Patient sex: F
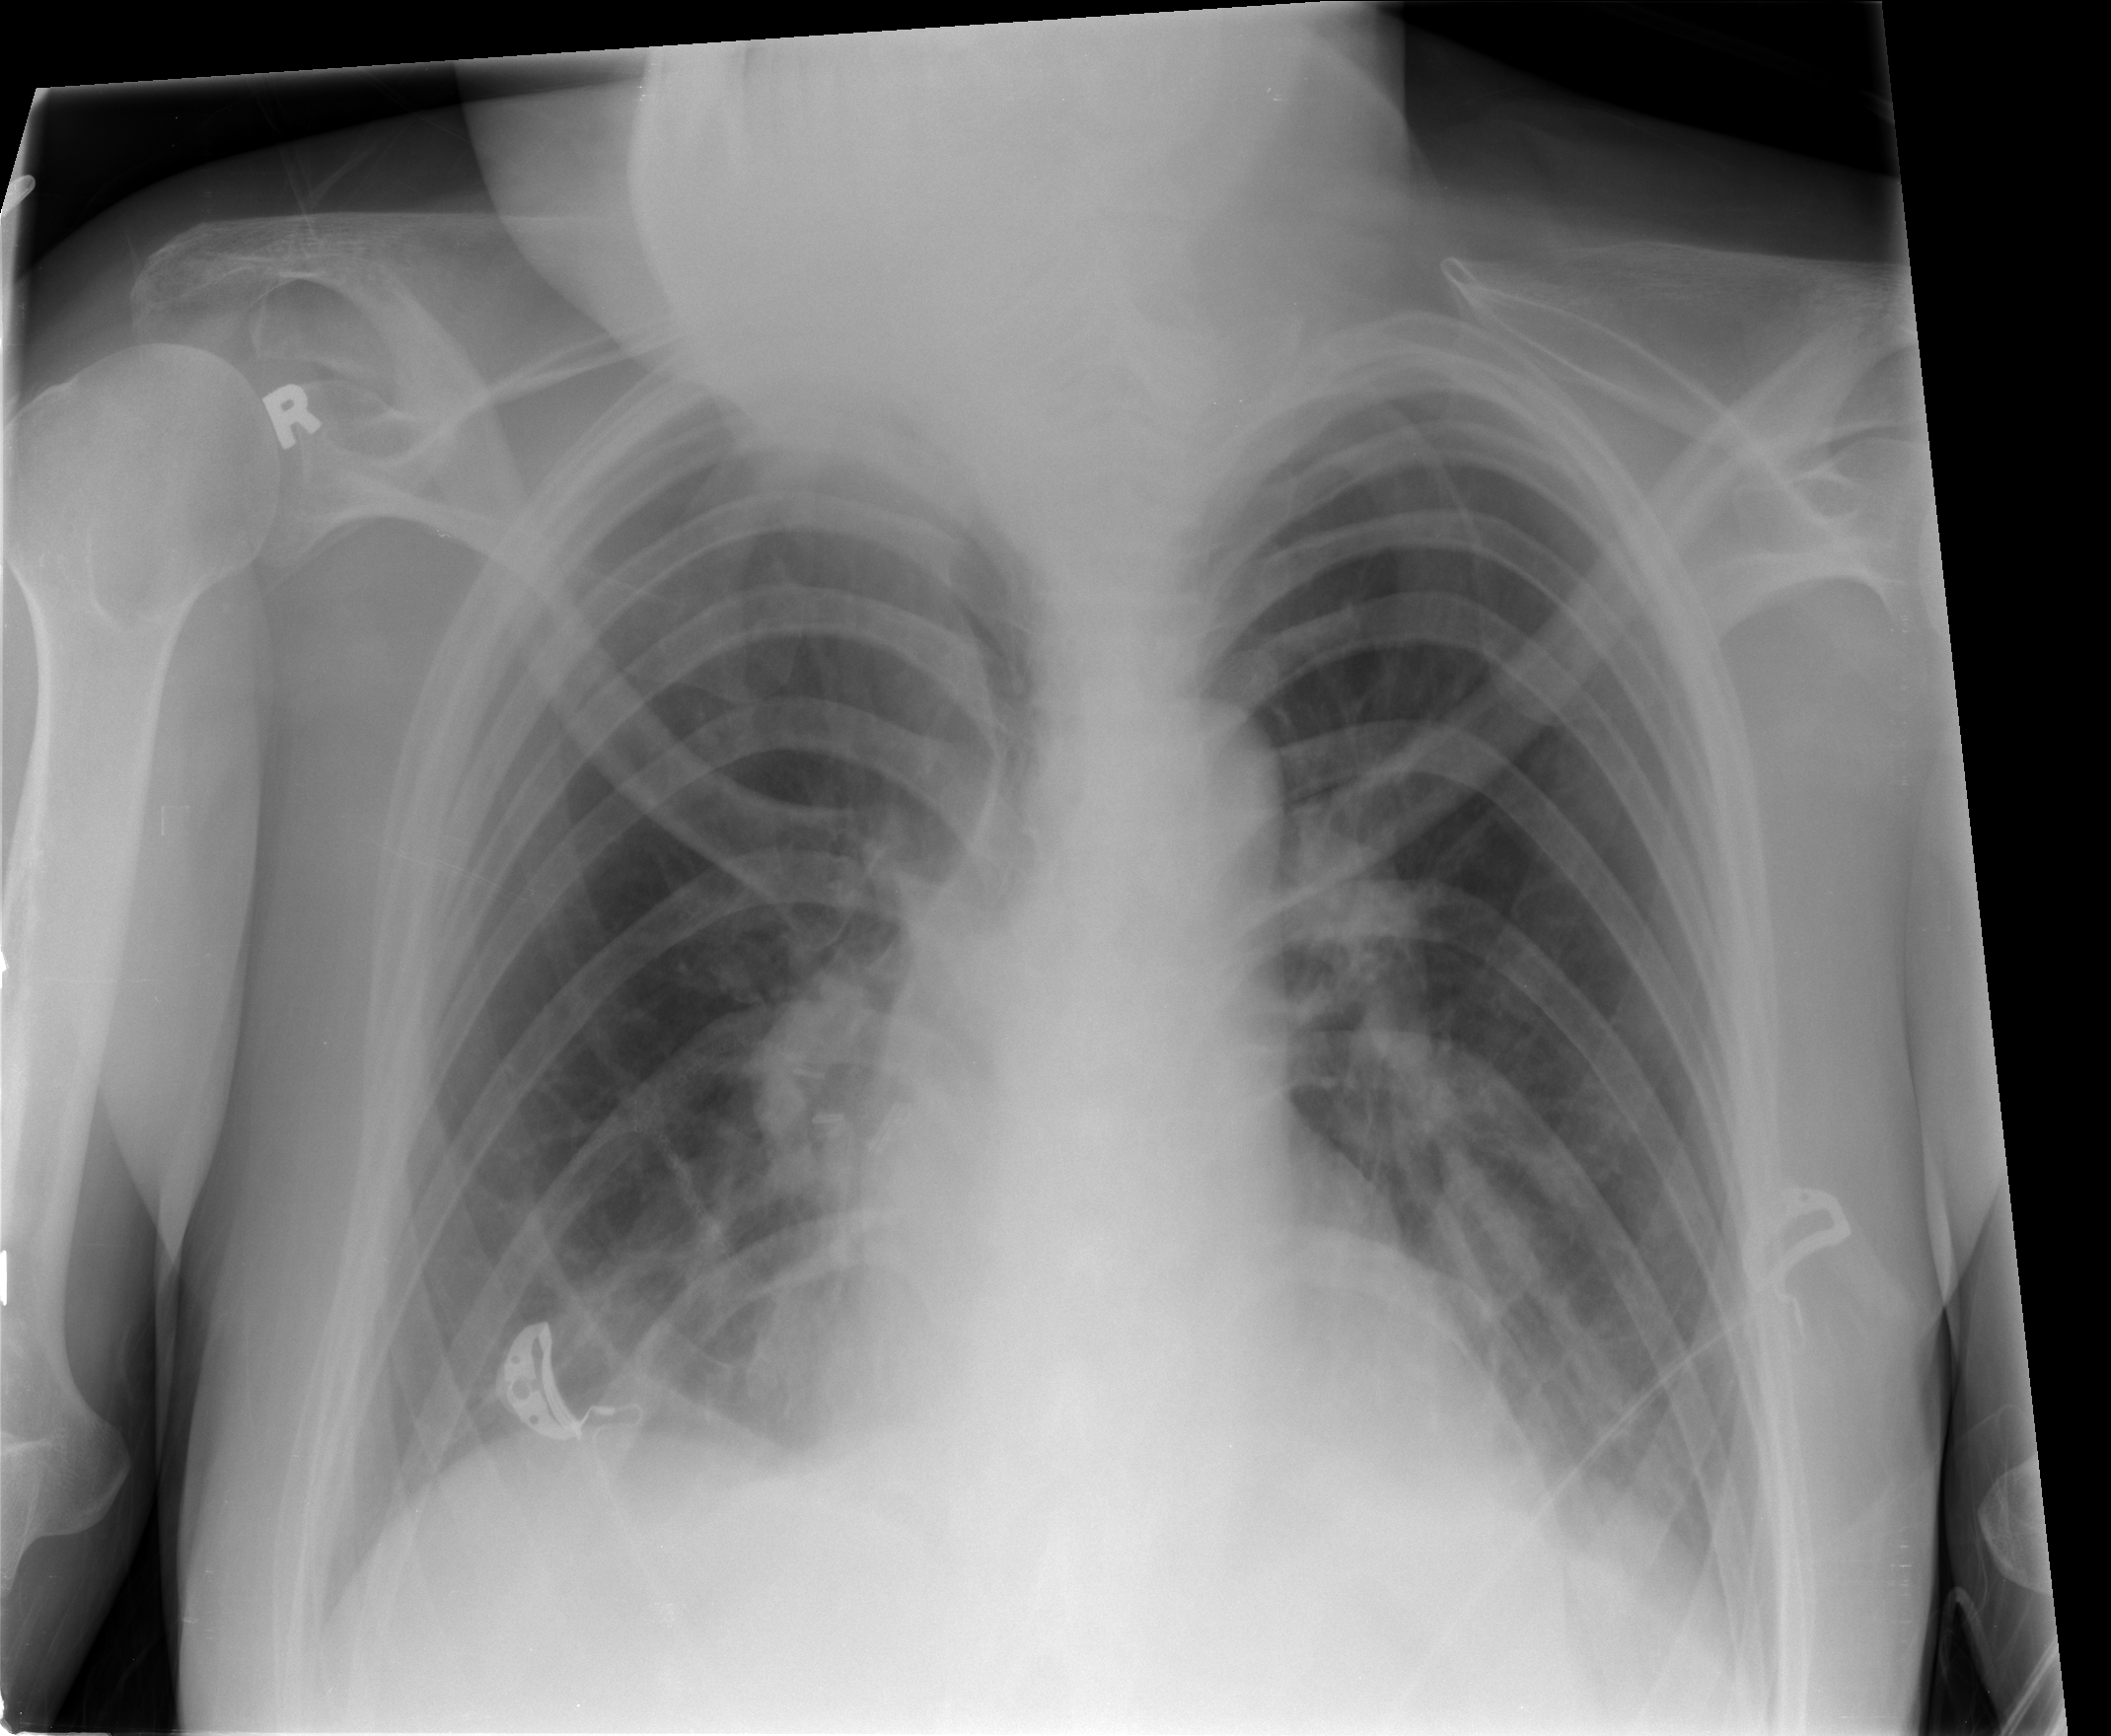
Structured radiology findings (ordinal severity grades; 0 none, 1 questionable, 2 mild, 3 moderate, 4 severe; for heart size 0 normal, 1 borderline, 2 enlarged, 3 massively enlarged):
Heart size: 0
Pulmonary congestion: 0
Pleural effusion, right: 0
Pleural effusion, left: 1
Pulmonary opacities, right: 1
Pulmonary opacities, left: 1
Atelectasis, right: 0
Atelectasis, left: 2